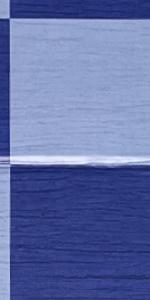
Label: Empty